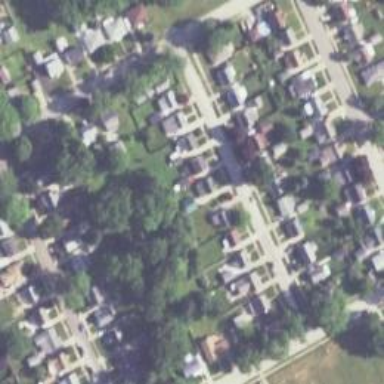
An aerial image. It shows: Neighborhood.